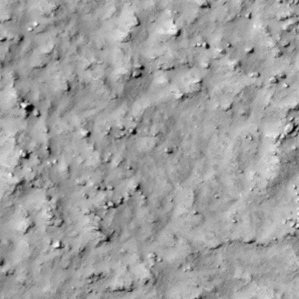
Label: non_frost